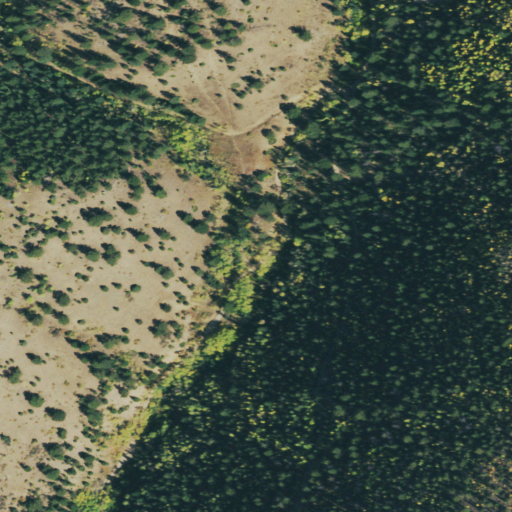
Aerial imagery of valley in Colorado named Little Hamlin Gulch containing evergreen forest, shrub, and woody wetlands